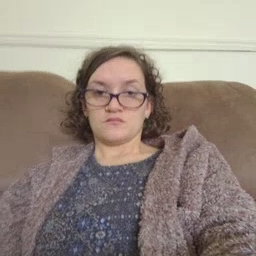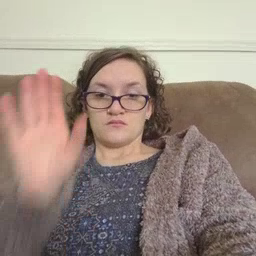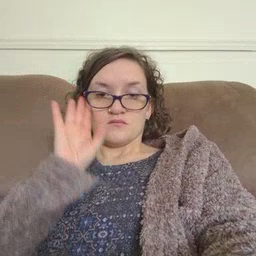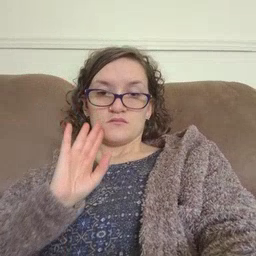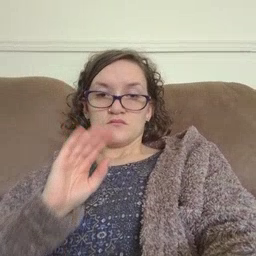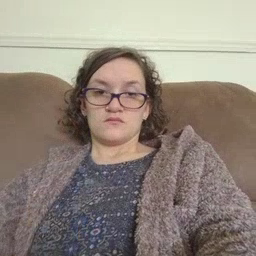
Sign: brown